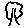
Label: tree